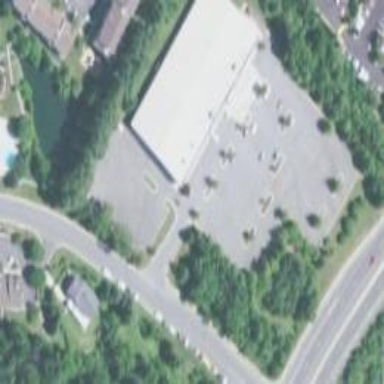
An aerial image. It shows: Building with bowling alley inside.